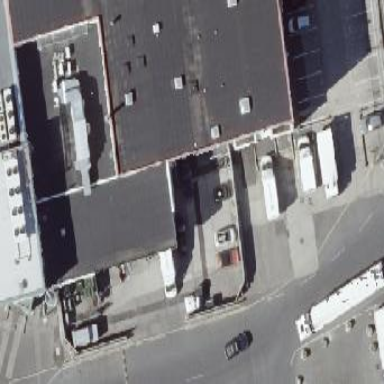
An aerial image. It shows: Part of building.